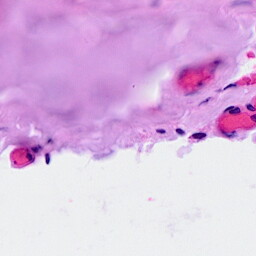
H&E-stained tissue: Breast